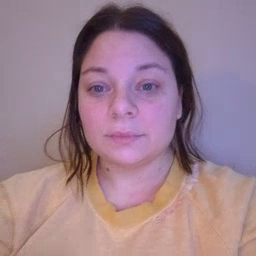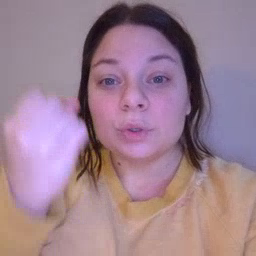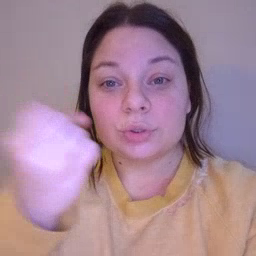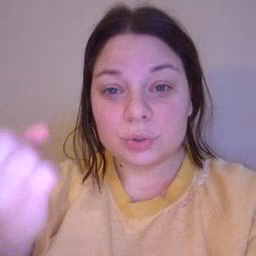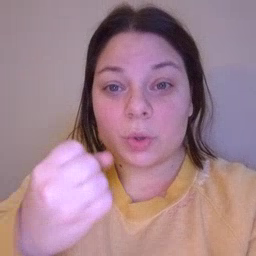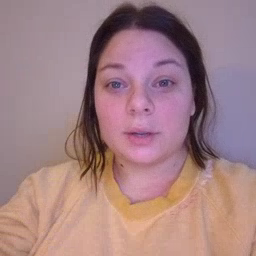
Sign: drawer